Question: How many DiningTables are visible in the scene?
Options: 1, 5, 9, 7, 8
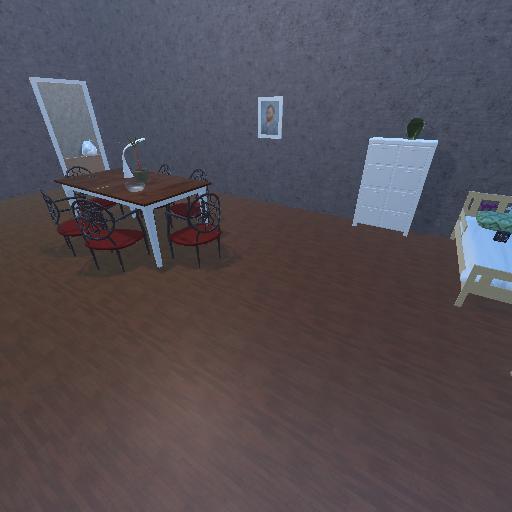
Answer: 1